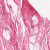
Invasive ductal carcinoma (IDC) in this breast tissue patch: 0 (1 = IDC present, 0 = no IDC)